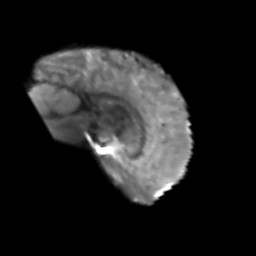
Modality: T2w
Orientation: sagittal
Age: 50
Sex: male
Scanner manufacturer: siemens
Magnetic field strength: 3 T
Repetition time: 6.1 s
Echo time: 0.101 s